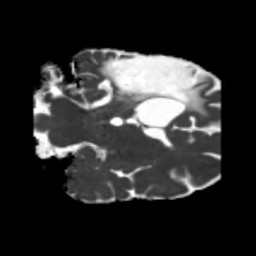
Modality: MD
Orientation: coronal
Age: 50
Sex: male
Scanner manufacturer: siemens
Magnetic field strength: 3 T
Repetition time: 5.25 s
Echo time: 0.08 s